Question: I have a rickshaw graph with multiple data series on it (line graph)
I decided to have the hover detail and also a range slider preview at the bottom of the graph - however when I hover over the lines the detail always "snaps" to one line only. If I take the range slider preview away it the hover detail works fine.
Anyone know whats wrong? Thanks in advance.
Code snippet:
'''
var graph = new Rickshaw.Graph( {
element: document.querySelector('#timeSeriesPlot_'+index),
series: chartData,
renderer: 'multi',
width: jQuery('.chartAndLegend').width()-100,
height: 500,
dotSize: 2
});
var xAxis = new Rickshaw.Graph.Axis.Time( { graph: graph } );
var yAxis = new Rickshaw.Graph.Axis.Y( {
graph: graph,
orientation: 'left',
element: document.querySelector('#y_axis_'+index)
} );
var hoverDetail = new Rickshaw.Graph.HoverDetail( { graph: graph } );
var slider = new Rickshaw.Graph.RangeSlider.Preview({
graph: graph,
element: document.querySelector('#slider_'+index)
});
var legend = new Rickshaw.Graph.Legend({
graph: graph,
element: document.querySelector('#legend_'+index)
});
var toggle = new Rickshaw.Graph.Behavior.Series.Toggle({
graph: graph,
legend: legend
});
graph.render();
'''
Screenshot - my mouse is actually above the top green line

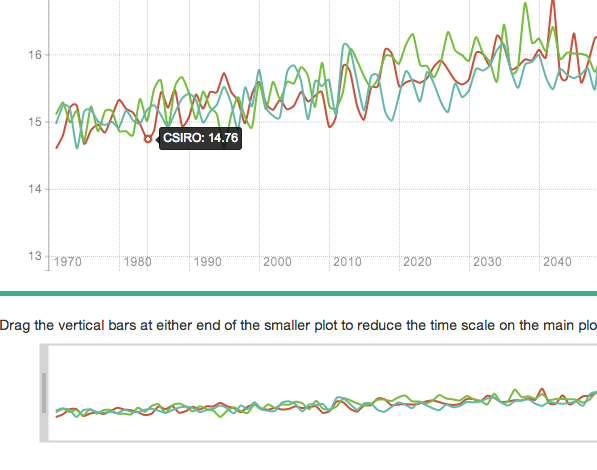
Answer: It seems that Multi graphs in Rickshaw have 'stack:true' by default. This makes the hover detail locations offset from the actual graph lines. It also causes other problems, such as <URL>. To fix, just set 'stack:false' in your Graph constructor arguments, as in:
'''
var graph = new Rickshaw.Graph( {
element: document.querySelector('#timeSeriesPlot_'+index),
series: chartData,
renderer: 'multi',
width: jQuery('.chartAndLegend').width()-100,
height: 500,
dotSize: 2,
stack: false
});
'''